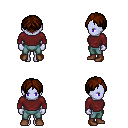
a pixel art fantasy rpg character, female body template, dark elf, purple skin, maroon long-sleeve shirt, teal pants, brown parted hairstyle, brown shoes, four views (front, back, left, right), 2x2 character sprite sheet, small pixel art, hard edges, no anti-aliasing